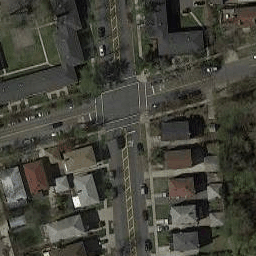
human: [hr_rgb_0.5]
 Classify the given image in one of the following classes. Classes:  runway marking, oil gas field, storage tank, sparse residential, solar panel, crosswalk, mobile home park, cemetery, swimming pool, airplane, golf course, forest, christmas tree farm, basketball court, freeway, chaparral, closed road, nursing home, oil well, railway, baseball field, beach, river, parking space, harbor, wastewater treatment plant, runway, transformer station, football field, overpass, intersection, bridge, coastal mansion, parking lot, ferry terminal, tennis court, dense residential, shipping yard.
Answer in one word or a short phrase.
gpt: intersection